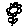
Label: flower